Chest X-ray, AP view. Patient: 35 years old, sex M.
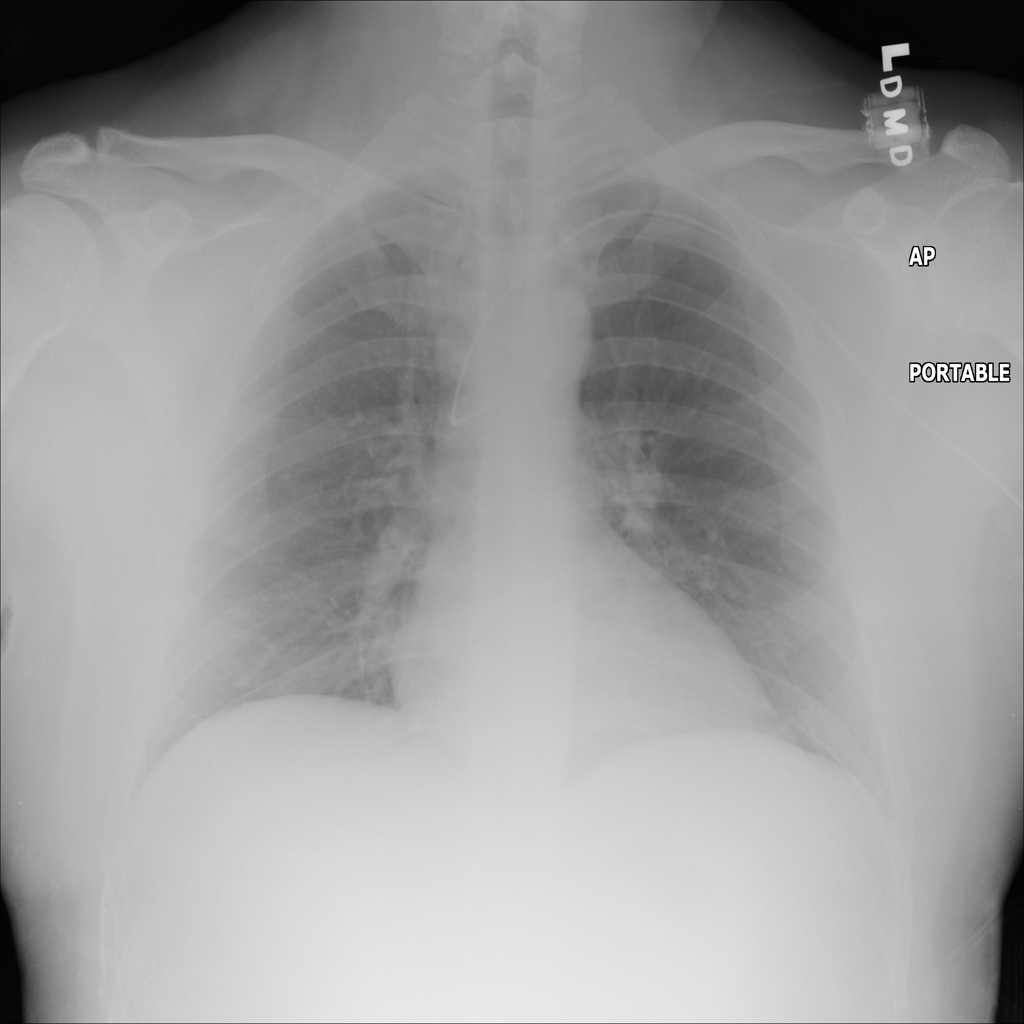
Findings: No Finding